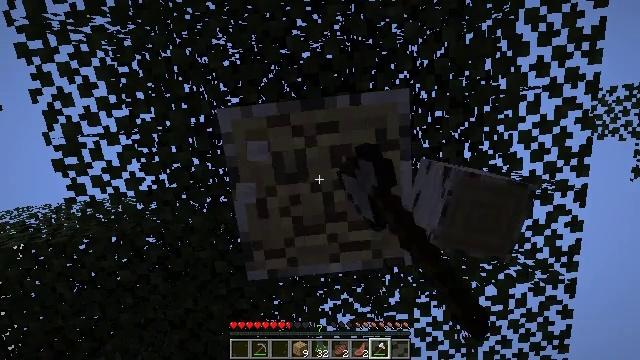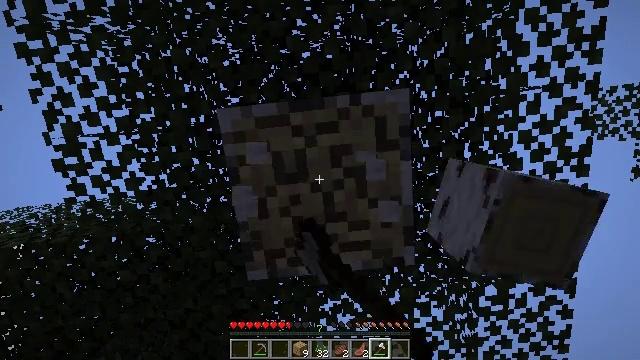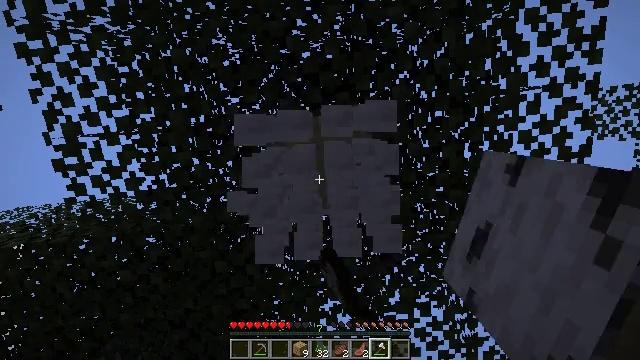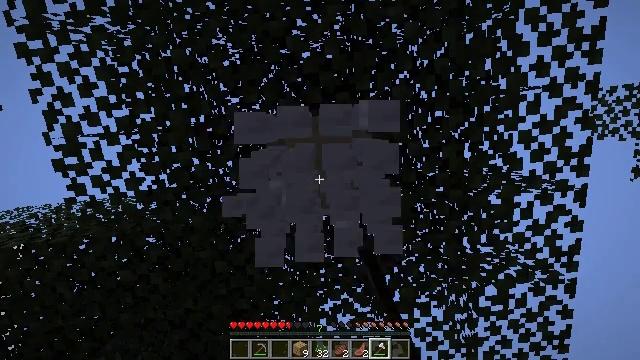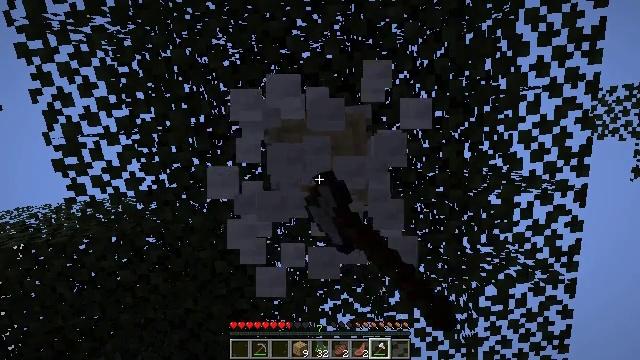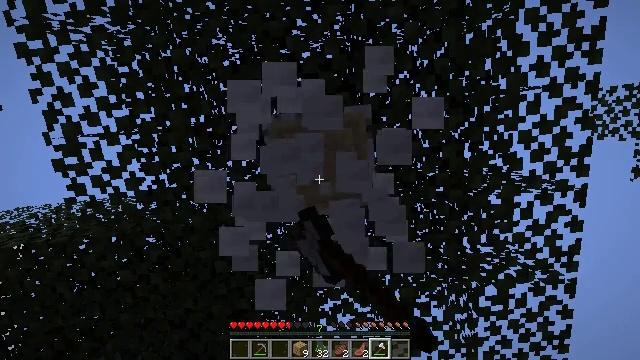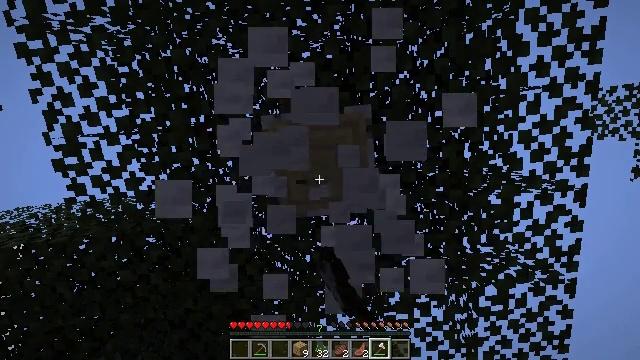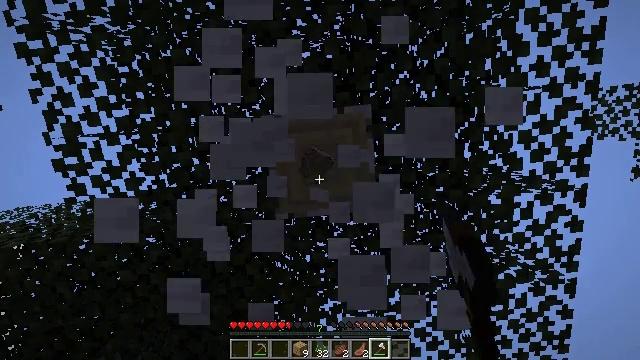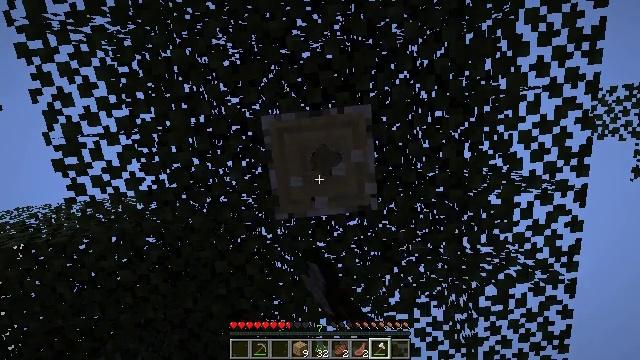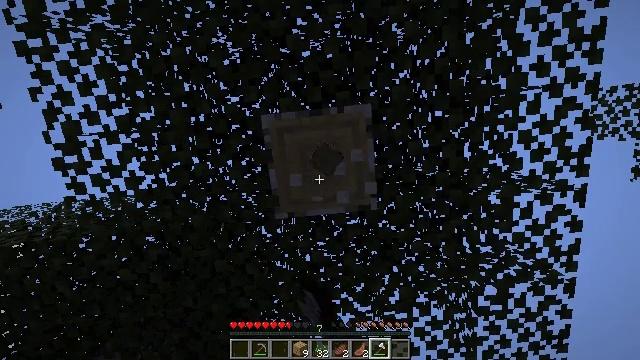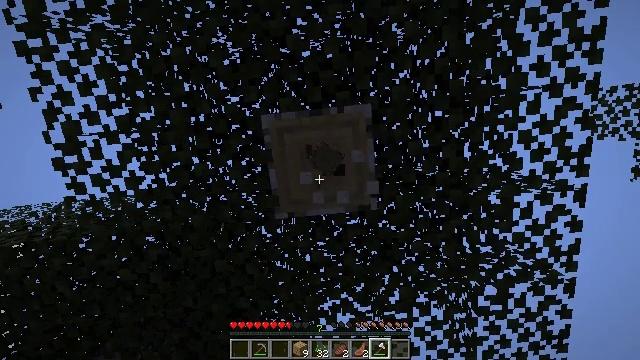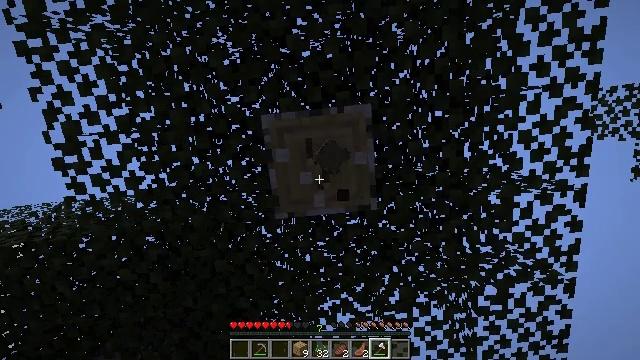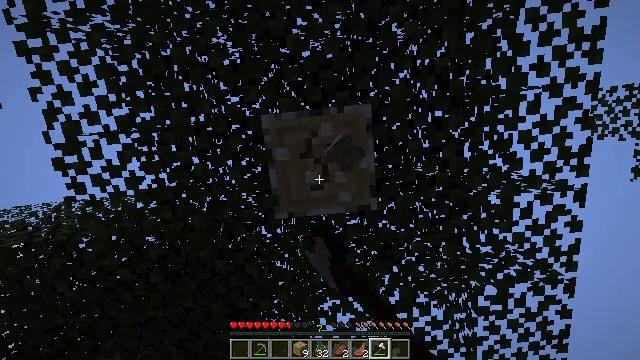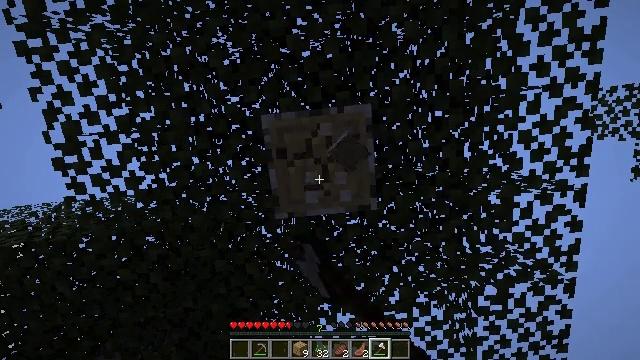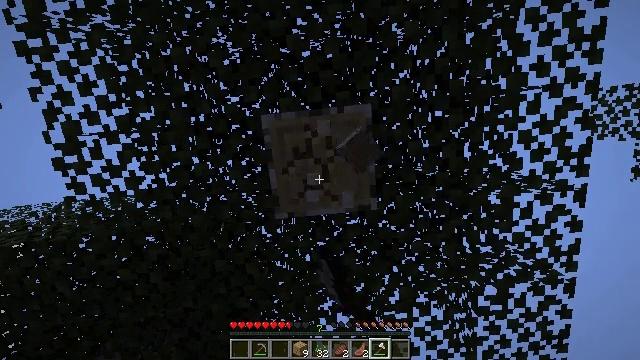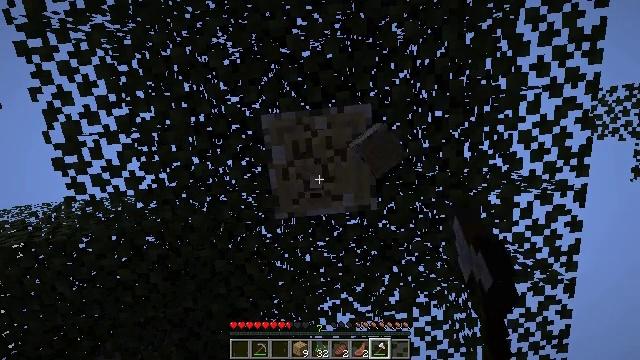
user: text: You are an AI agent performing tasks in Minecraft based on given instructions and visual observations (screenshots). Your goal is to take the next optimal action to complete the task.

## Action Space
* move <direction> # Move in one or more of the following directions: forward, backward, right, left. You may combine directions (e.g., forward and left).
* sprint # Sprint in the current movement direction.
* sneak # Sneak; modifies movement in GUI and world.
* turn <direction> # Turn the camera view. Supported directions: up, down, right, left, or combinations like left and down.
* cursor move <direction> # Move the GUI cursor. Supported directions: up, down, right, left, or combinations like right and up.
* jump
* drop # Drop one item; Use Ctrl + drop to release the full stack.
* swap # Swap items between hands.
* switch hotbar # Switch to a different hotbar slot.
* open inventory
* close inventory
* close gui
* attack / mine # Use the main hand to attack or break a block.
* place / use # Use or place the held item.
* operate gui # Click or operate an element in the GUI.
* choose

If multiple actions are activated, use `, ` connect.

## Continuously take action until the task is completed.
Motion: motion action
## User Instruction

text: Mine the birch log from the tree.
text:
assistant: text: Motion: attack / mine
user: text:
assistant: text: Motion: attack / mine
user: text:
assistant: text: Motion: attack / mine
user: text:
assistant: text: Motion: attack / mine
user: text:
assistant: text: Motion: attack / mine
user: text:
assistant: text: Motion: attack / mine
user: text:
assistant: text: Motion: attack / mine
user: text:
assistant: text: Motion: attack / mine
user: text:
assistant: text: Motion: attack / mine
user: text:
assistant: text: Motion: attack / mine
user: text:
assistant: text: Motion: attack / mine
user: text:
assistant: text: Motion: attack / mine
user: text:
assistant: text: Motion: attack / mine
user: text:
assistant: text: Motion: attack / mine
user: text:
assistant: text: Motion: attack / mine
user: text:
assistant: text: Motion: attack / mine
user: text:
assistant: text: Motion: attack / mine
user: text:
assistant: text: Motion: attack / mine
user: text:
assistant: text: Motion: attack / mine
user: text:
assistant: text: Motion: attack / mine
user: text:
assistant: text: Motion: attack / mine
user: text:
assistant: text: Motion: attack / mine
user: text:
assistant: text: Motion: attack / mine
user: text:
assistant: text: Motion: attack / mine
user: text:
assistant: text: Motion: attack / mine
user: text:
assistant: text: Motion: attack / mine
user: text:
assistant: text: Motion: attack / mine
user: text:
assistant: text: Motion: attack / mine
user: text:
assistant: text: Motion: attack / mine
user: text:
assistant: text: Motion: attack / mine